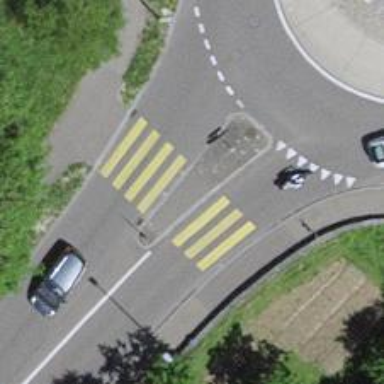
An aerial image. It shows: Uncontrolled crossing with zebra marking and crossing island.